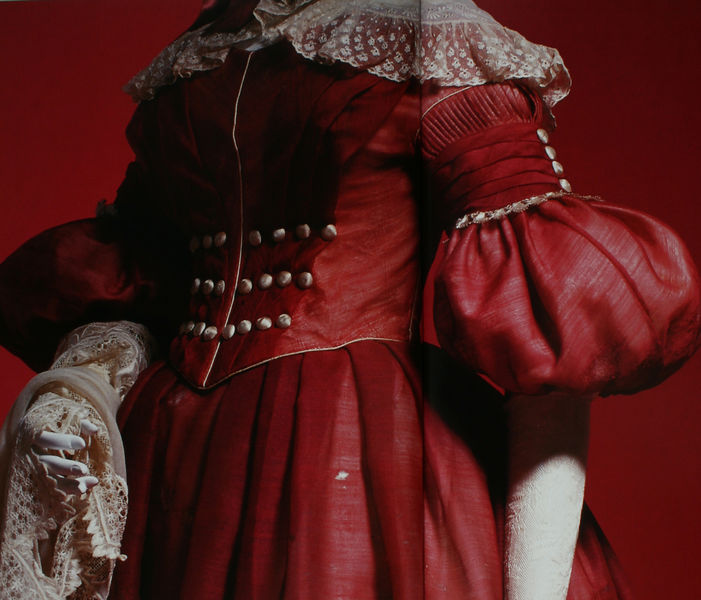
Titel: Tageskleid (Detail)
Standort: Kyoto (Japan)
Institution: Kyoto Costume Institute
Schlagwörter: hand, schatten, weiß, ausschnitt, blumen, brust, finger, frau, geste, handschuhe, hintergrund, jahrhundertwende, kleid, kleider, licht, schaufenster, dame, rot, tuch, mode, muster, rock, alt, jacke, arm, arme, barock, falten, kragen, leinen, silber, spitze, ärmel, halskrause, wole, gewand, kostüm, stoff, saum, spitzen, blässe, borte, knopf, puffärmel, schön, seide, henkel, taille, modell, mieder, farbe, bordüre, falte, spitz, detail, glanz, dunkelrot, verzierung, lciht, robe, rüschen, nägel, knöpfe, fein, knopfleiste, naht, oberkörper, stola, raffung, abendkleid, kelid, foto, fotografie, eng, torso, schnitt, loch, tasche, puppe, kurz, tracht, oberteil, mittelalter, tageskleid, korsett, absätze, museum, gestickt, gerafft, gewebe, textil, baumwolle, korsage, eleganz, ballkleid, taillie, bund, gaze, paspel, weisse, bausch, genäht, pluder, kyoto, kleiderpuppe, knöofe, mider, knopfreihen, klöppelspitze, häkel, rüscje, ballonärmel, knpöpfe